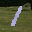
Label: 1